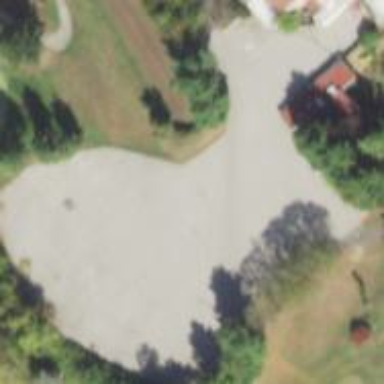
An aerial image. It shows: Parking area.